Question: If doing 'console.log(data)' from inside a function that get passed the result of an AJAX request outputs

in the google chrome developer tools, I am wondering how I can get to the value of result?
I think the entire response is being interpreted as a string? normally I would just use the 'dataType' parameter, but I do not have control over this AJAX request.
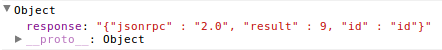
Answer: 'data.response' property contains an object that is serialized to JSON, so you have to unserialize it in this way:
'''
var response = JSON.parse(data.response),
result = response.result;
'''